Aerial crown-view tile of a tropical tree (Barro Colorado Island, Panama), acquired 20240813:
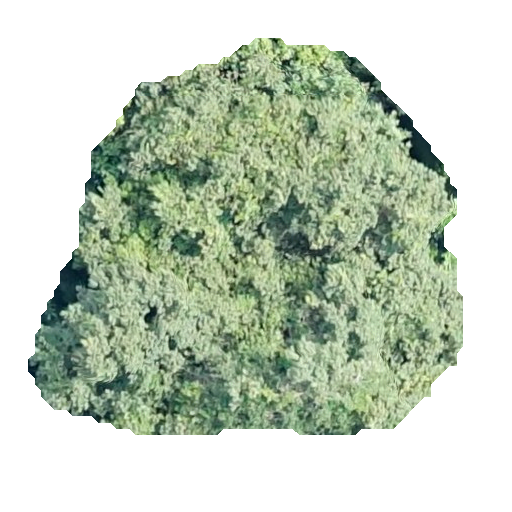
Species: Luehea seemannii
GBIF accepted scientific name: Luehea seemannii
Crown area: 198.705 m²